Question: I'm interacting with OneNote's COM interop using Python on Win32.
Here's the most basic code to pull out notebook hierarchy:
'''
import win32com.client
onObj = win32com.client.gencache.EnsureDispatch('OneNote.Application.12')
result = onObj.GetHierarchy("",win32com.client.constants.hsNotebooks)
print(result)
'''
Note the 'OneNote.Application.12', this works as I'd expect.
The thing is that when I run Makepy I'm actually selecting the v15 type library:

If I change the code to be either 'OneNote.Application.15' or just 'OneNote.Application' then I get an error:
'''
TypeError: This COM object can not automate the makepy process - please run makepy manually for this object
'''
Why is this please? I'm running:
- - - -
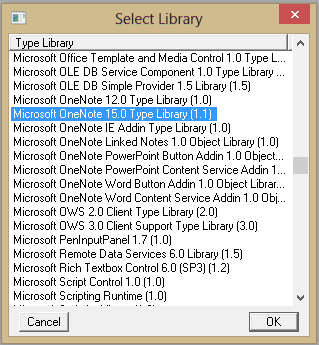
Answer: Check your registry record, in particular key {0EA692EE-BB50-4E3C-AEF0-356D91732725} in TypeLib section:
> HKEY_CLASSES_ROOT\TypeLib\{0EA692EE-BB50-4E3C-AEF0-356D91732725}
This strange bevahior is probably caused by existence of invalid subkeys. This class key have to contain only a single subkey "1.1" and nothing else.
The correct registry record for this class should look as follows:
'''
|- {0EA692EE-BB50-4E3C-AEF0-356D91732725}
| |- 1.1
| |-0
| | |- win32
| |- FLAGDS
| |- HELPDIR
'''
The key "win32" have to point to OneNote executable, e.g. C:\PROGRA~1\MICROS~1\Office15\ONENOTE.EXE